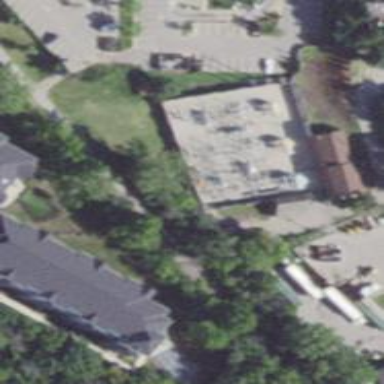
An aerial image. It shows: Power substation.